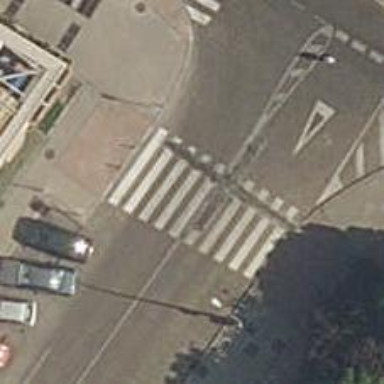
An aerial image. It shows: Marked road crossing.